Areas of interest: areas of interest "Park Square"
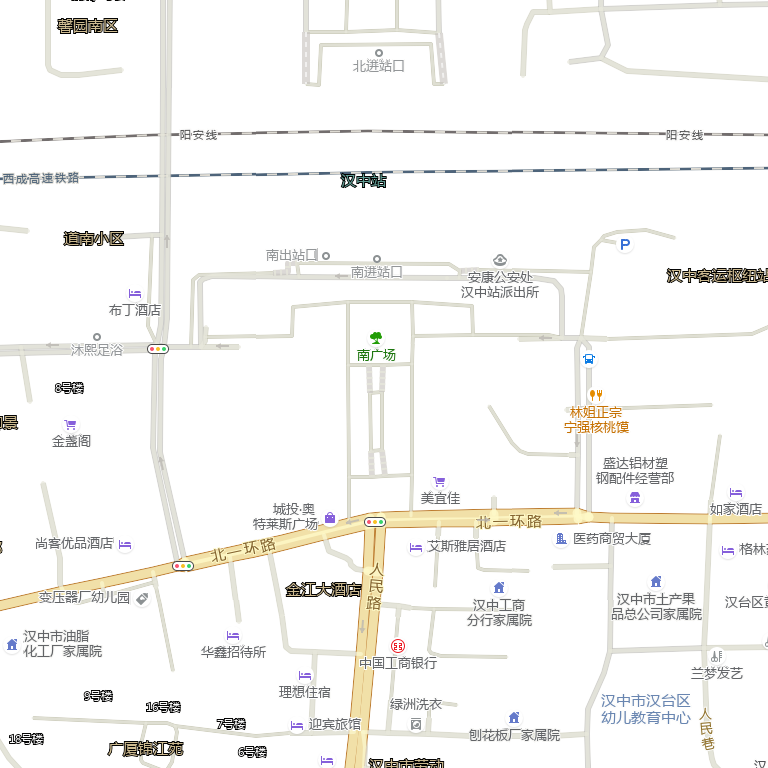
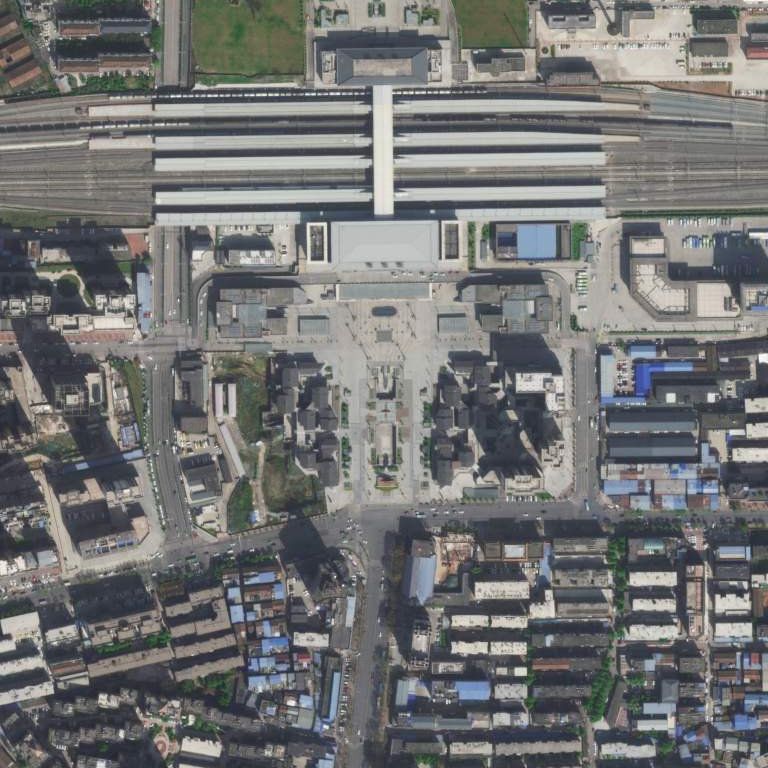